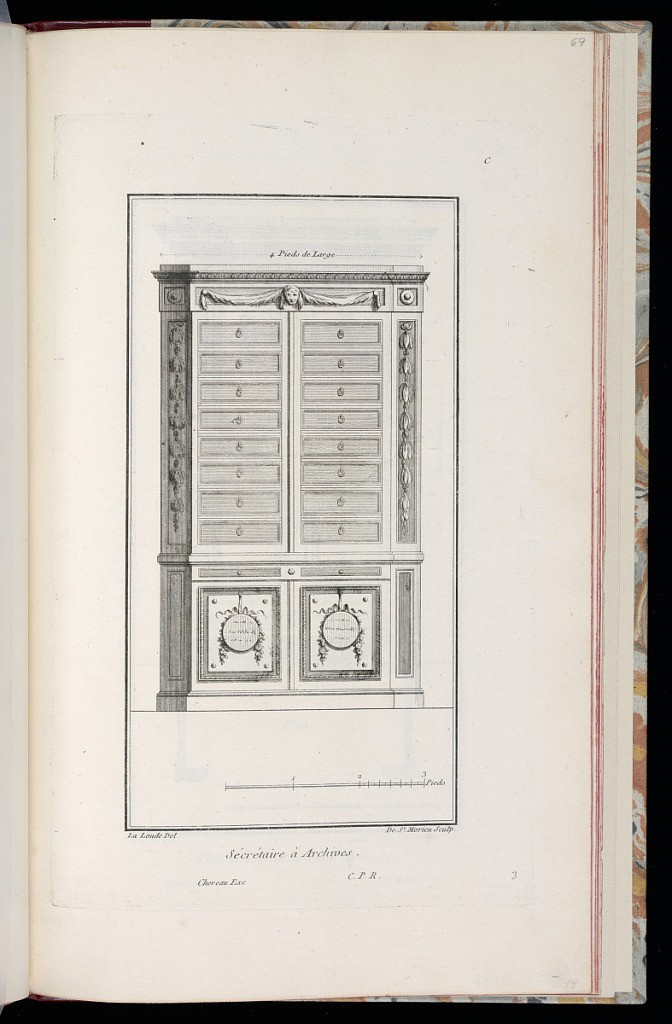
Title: Sécrétaire à Archives
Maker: Richard de Lalonde, French, active 1780–96
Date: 1775-1788
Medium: Etching on off-white laid paper
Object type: Print
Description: Design for a secretary style chest for the keeping of documents. The chest features sixteen vertically stacked slim drawers, and is decorated with ornament motifs including garland, drapery, and lion mascaron. The plate is signed and numbered.